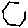
Label: hexagon